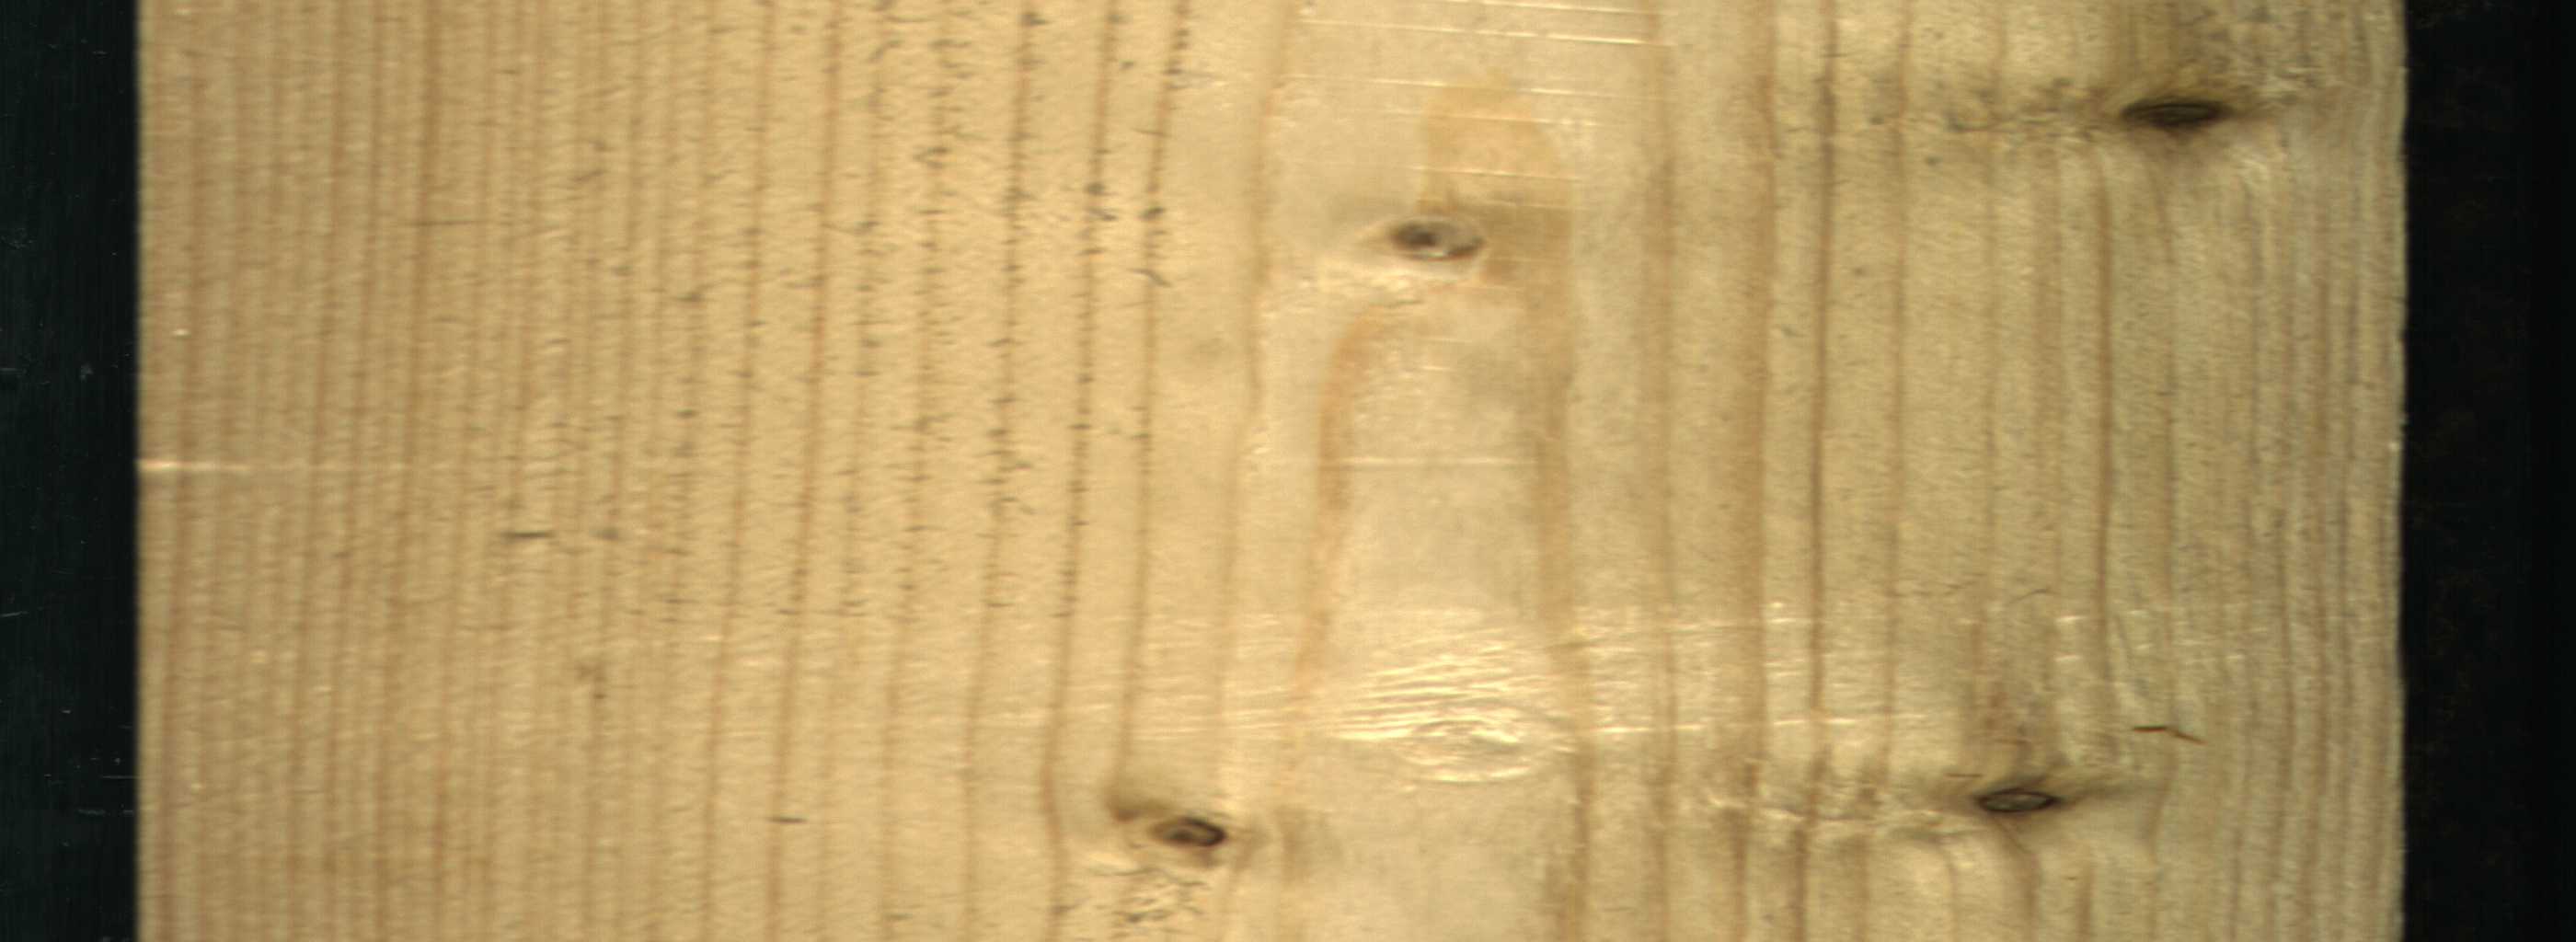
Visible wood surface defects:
Dead_Knot
Dead_Knot
Live_Knot
Live_Knot